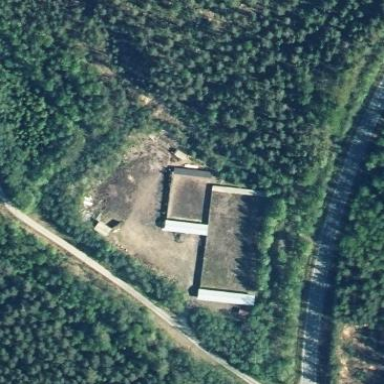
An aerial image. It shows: Shooting range for the sport of shooting.